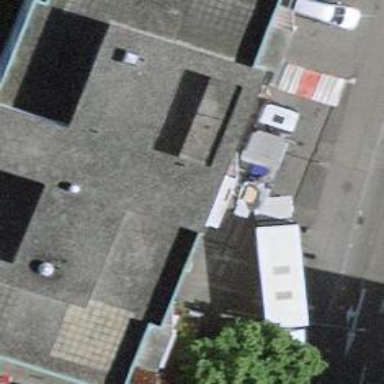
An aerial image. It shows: Furniture shop.